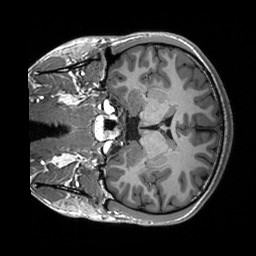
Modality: T1w
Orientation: coronal
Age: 21
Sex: male
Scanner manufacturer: siemens
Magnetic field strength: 3 T
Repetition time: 2.53 s
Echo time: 0.00227 s